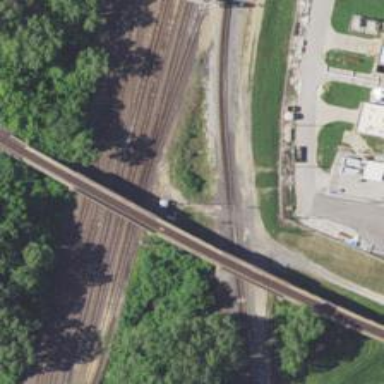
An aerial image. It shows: Railway junction.